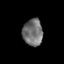
Tissue: prostate
Cell type: Epithelial cells
Senescence score: 0.3155
Nuclear area (px): 525
Mean DAPI intensity: 113.802